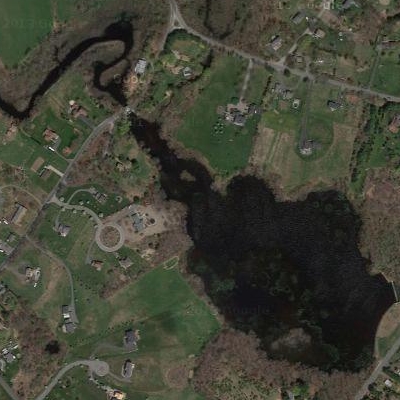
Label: dRiverLake